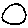
Label: circle